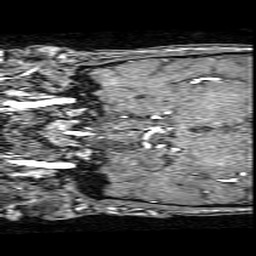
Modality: angio
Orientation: coronal
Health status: ill
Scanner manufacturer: philips
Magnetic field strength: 3 T
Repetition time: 0.01835 s
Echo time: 0.003408 s